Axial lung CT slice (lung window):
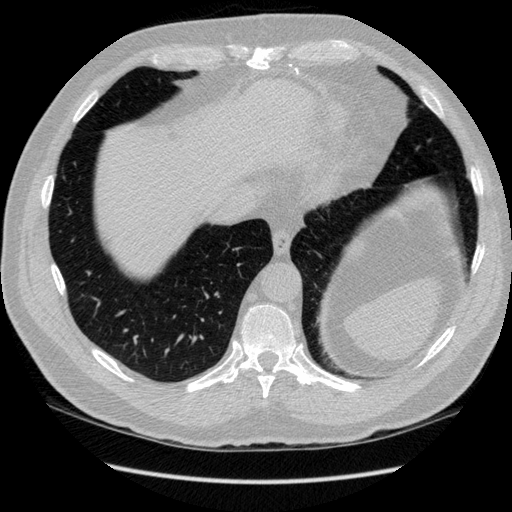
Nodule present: no